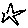
Label: star